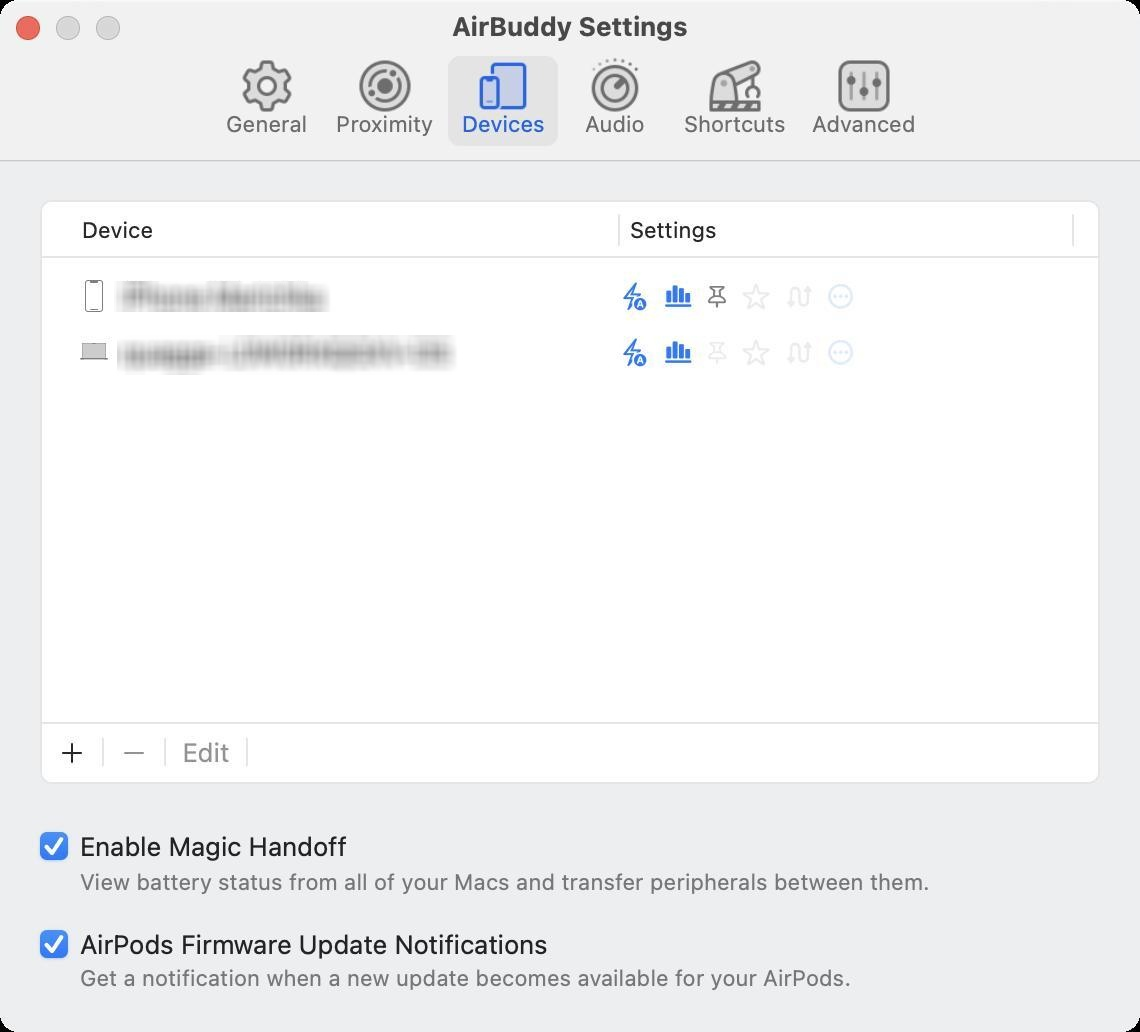
Accessibility tree:
{"name": "AirBuddy_Settings", "role": "AXWindow", "description": null, "role_description": "standard window", "value": null, "position": "506.00;237.00", "size": "570;516", "children": [{"name": null, "role": "AXGroup", "description": null, "role_description": "group", "value": null, "position": "0.00;80.00", "size": "570;436", "children": [{"name": null, "role": "AXGroup", "description": null, "role_description": "group", "value": null, "position": "20.00;100.00", "size": "530;292", "children": [{"name": null, "role": "AXGroup", "description": null, "role_description": "group", "value": null, "position": "21.00;361.00", "size": "528;30", "children": []}, {"name": "", "role": "AXButton", "description": "Add Device", "role_description": "button", "value": null, "position": "21.00;361.00", "size": "30;30", "children": []}, {"name": "", "role": "AXButton", "description": "Remove from AirBuddy", "role_description": "button", "value": null, "position": "52.00;361.00", "size": "30;30", "children": []}, {"name": "Edit", "role": "AXButton", "description": "Edit", "role_description": "button", "value": null, "position": "83.00;361.00", "size": "40;30", "children": []}, {"name": null, "role": "AXScrollArea", "description": null, "role_description": "scroll area", "value": null, "position": "21.00;101.00", "size": "528;259", "children": [{"name": null, "role": "AXTable", "description": "Devices", "role_description": "table", "value": null, "position": "21.00;129.00", "size": "528;231", "children": [{"name": null, "role": "AXRow", "description": null, "role_description": "table row", "value": null, "position": "21.00;134.00", "size": "528;28", "children": [{"name": null, "role": "AXCell", "description": null, "role_description": "cell", "value": null, "position": "37.00;135.00", "size": "271;26", "children": [{"name": null, "role": "AXStaticText", "description": null, "role_description": "text", "value": "IPhone Marichka", "position": "59.00;140.00", "size": "104;16", "children": []}]}, {"name": null, "role": "AXCell", "description": "Configure device settings such as battery alerts", "role_description": "cell", "value": null, "position": "311.00;135.00", "size": "220;26", "children": [{"name": "", "role": "AXButton", "description": "Create Battery Alert…", "role_description": "button", "value": null, "position": "311.00;140.50", "size": "13;15", "children": []}, {"name": "", "role": "AXButton", "description": "View Usage Stats", "role_description": "button", "value": null, "position": "332.00;142.00", "size": "14;12", "children": []}, {"name": "", "role": "AXCheckBox", "description": "Toggle pinned", "role_description": "toggle button", "value": 0, "position": "354.00;142.00", "size": "9;12", "children": []}, {"name": "", "role": "AXCheckBox", "description": "Toggle favorite", "role_description": "toggle button", "value": 0, "position": "371.00;141.00", "size": "14;14", "children": []}, {"name": "", "role": "AXCheckBox", "description": "Toggle automatic switching between devices", "role_description": "toggle button", "value": 0, "position": "393.00;142.00", "size": "13;12", "children": []}, {"name": "", "role": "AXButton", "description": "", "role_description": "button", "value": null, "position": "414.00;141.50", "size": "13;13", "children": []}]}]}, {"name": null, "role": "AXRow", "description": null, "role_description": "table row", "value": null, "position": "21.00;162.00", "size": "528;28", "children": [{"name": null, "role": "AXCell", "description": null, "role_description": "cell", "value": null, "position": "37.00;163.00", "size": "271;26", "children": [{"name": null, "role": "AXStaticText", "description": null, "role_description": "text", "value": "quagga-L0W0RXQGXV-DS", "position": "59.00;168.00", "size": "168;16", "children": []}]}, {"name": null, "role": "AXCell", "description": "Configure device settings such as battery alerts", "role_description": "cell", "value": null, "position": "311.00;163.00", "size": "220;26", "children": [{"name": "", "role": "AXButton", "description": "Create Battery Alert…", "role_description": "button", "value": null, "position": "311.00;168.50", "size": "13;15", "children": []}, {"name": "", "role": "AXButton", "description": "View Usage Stats", "role_description": "button", "value": null, "position": "332.00;170.00", "size": "14;12", "children": []}, {"name": "", "role": "AXCheckBox", "description": "Toggle pinned", "role_description": "toggle button", "value": 0, "position": "354.00;170.00", "size": "9;12", "children": []}, {"name": "", "role": "AXCheckBox", "description": "Toggle favorite", "role_description": "toggle button", "value": 0, "position": "371.00;169.00", "size": "14;14", "children": []}, {"name": "", "role": "AXCheckBox", "description": "Toggle automatic switching between devices", "role_description": "toggle button", "value": 0, "position": "393.00;170.00", "size": "13;12", "children": []}, {"name": "", "role": "AXButton", "description": "", "role_description": "button", "value": null, "position": "414.00;169.50", "size": "13;13", "children": []}]}]}, {"name": null, "role": "AXColumn", "description": null, "role_description": "column", "value": null, "position": "31.00;129.00", "size": "279;231", "children": []}, {"name": null, "role": "AXColumn", "description": null, "role_description": "column", "value": null, "position": "310.00;129.00", "size": "227;231", "children": []}, {"name": null, "role": "AXGroup", "description": null, "role_description": "group", "value": null, "position": "21.00;101.00", "size": "528;28", "children": [{"name": "Device", "role": "AXButton", "description": null, "role_description": "sort button", "value": null, "position": "31.00;101.00", "size": "279;28", "children": []}, {"name": "Settings", "role": "AXButton", "description": null, "role_description": "sort button", "value": null, "position": "310.00;101.00", "size": "227;28", "children": []}]}]}]}]}, {"name": "Enable_Magic_Handoff", "role": "AXCheckBox", "description": null, "role_description": "checkbox", "value": 1, "position": "18.00;415.00", "size": "160;16", "children": []}, {"name": null, "role": "AXStaticText", "description": null, "role_description": "text", "value": "View battery status from all of your Macs and transfer peripherals between them.", "position": "38.00;434.00", "size": "430;14", "children": []}, {"name": "AirPods_Firmware_Update_Notifications", "role": "AXCheckBox", "description": null, "role_description": "checkbox", "value": 1, "position": "18.00;463.00", "size": "260;18", "children": []}, {"name": null, "role": "AXStaticText", "description": null, "role_description": "text", "value": "Get a notification when a new update becomes available for your AirPods.", "position": "38.00;482.00", "size": "390;14", "children": []}]}, {"name": null, "role": "AXToolbar", "description": null, "role_description": "toolbar", "value": null, "position": "0.00;28.00", "size": "570;52", "children": [{"name": "General", "role": "AXButton", "description": null, "role_description": "button", "value": null, "position": "106.00;28.00", "size": "55;52", "children": []}, {"name": "Proximity", "role": "AXButton", "description": null, "role_description": "button", "value": null, "position": "162.00;28.00", "size": "61;52", "children": []}, {"name": "Devices", "role": "AXButton", "description": null, "role_description": "button", "value": null, "position": "224.00;28.00", "size": "55;52", "children": []}, {"name": "Audio", "role": "AXButton", "description": null, "role_description": "button", "value": null, "position": "280.00;28.00", "size": "55;52", "children": []}, {"name": "Shortcuts", "role": "AXButton", "description": null, "role_description": "button", "value": null, "position": "336.00;28.00", "size": "63;52", "children": []}, {"name": "Advanced", "role": "AXButton", "description": null, "role_description": "button", "value": null, "position": "400.00;28.00", "size": "64;52", "children": []}]}, {"name": null, "role": "AXButton", "description": null, "role_description": "close button", "value": null, "position": "7.00;6.00", "size": "14;16", "children": []}, {"name": null, "role": "AXButton", "description": null, "role_description": "zoom button", "value": null, "position": "47.00;6.00", "size": "14;16", "children": [{"name": null, "role": "AXGroup", "description": null, "role_description": "group", "value": null, "position": "47.00;6.00", "size": "14;16", "children": [{"name": null, "role": "AXGroup", "description": null, "role_description": "group", "value": null, "position": "47.00;6.00", "size": "14;16", "children": []}]}]}, {"name": null, "role": "AXButton", "description": null, "role_description": "minimize button", "value": null, "position": "27.00;6.00", "size": "14;16", "children": []}, {"name": null, "role": "AXStaticText", "description": null, "role_description": "text", "value": "AirBuddy Settings", "position": "224.00;5.00", "size": "122;16", "children": []}]}